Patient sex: F
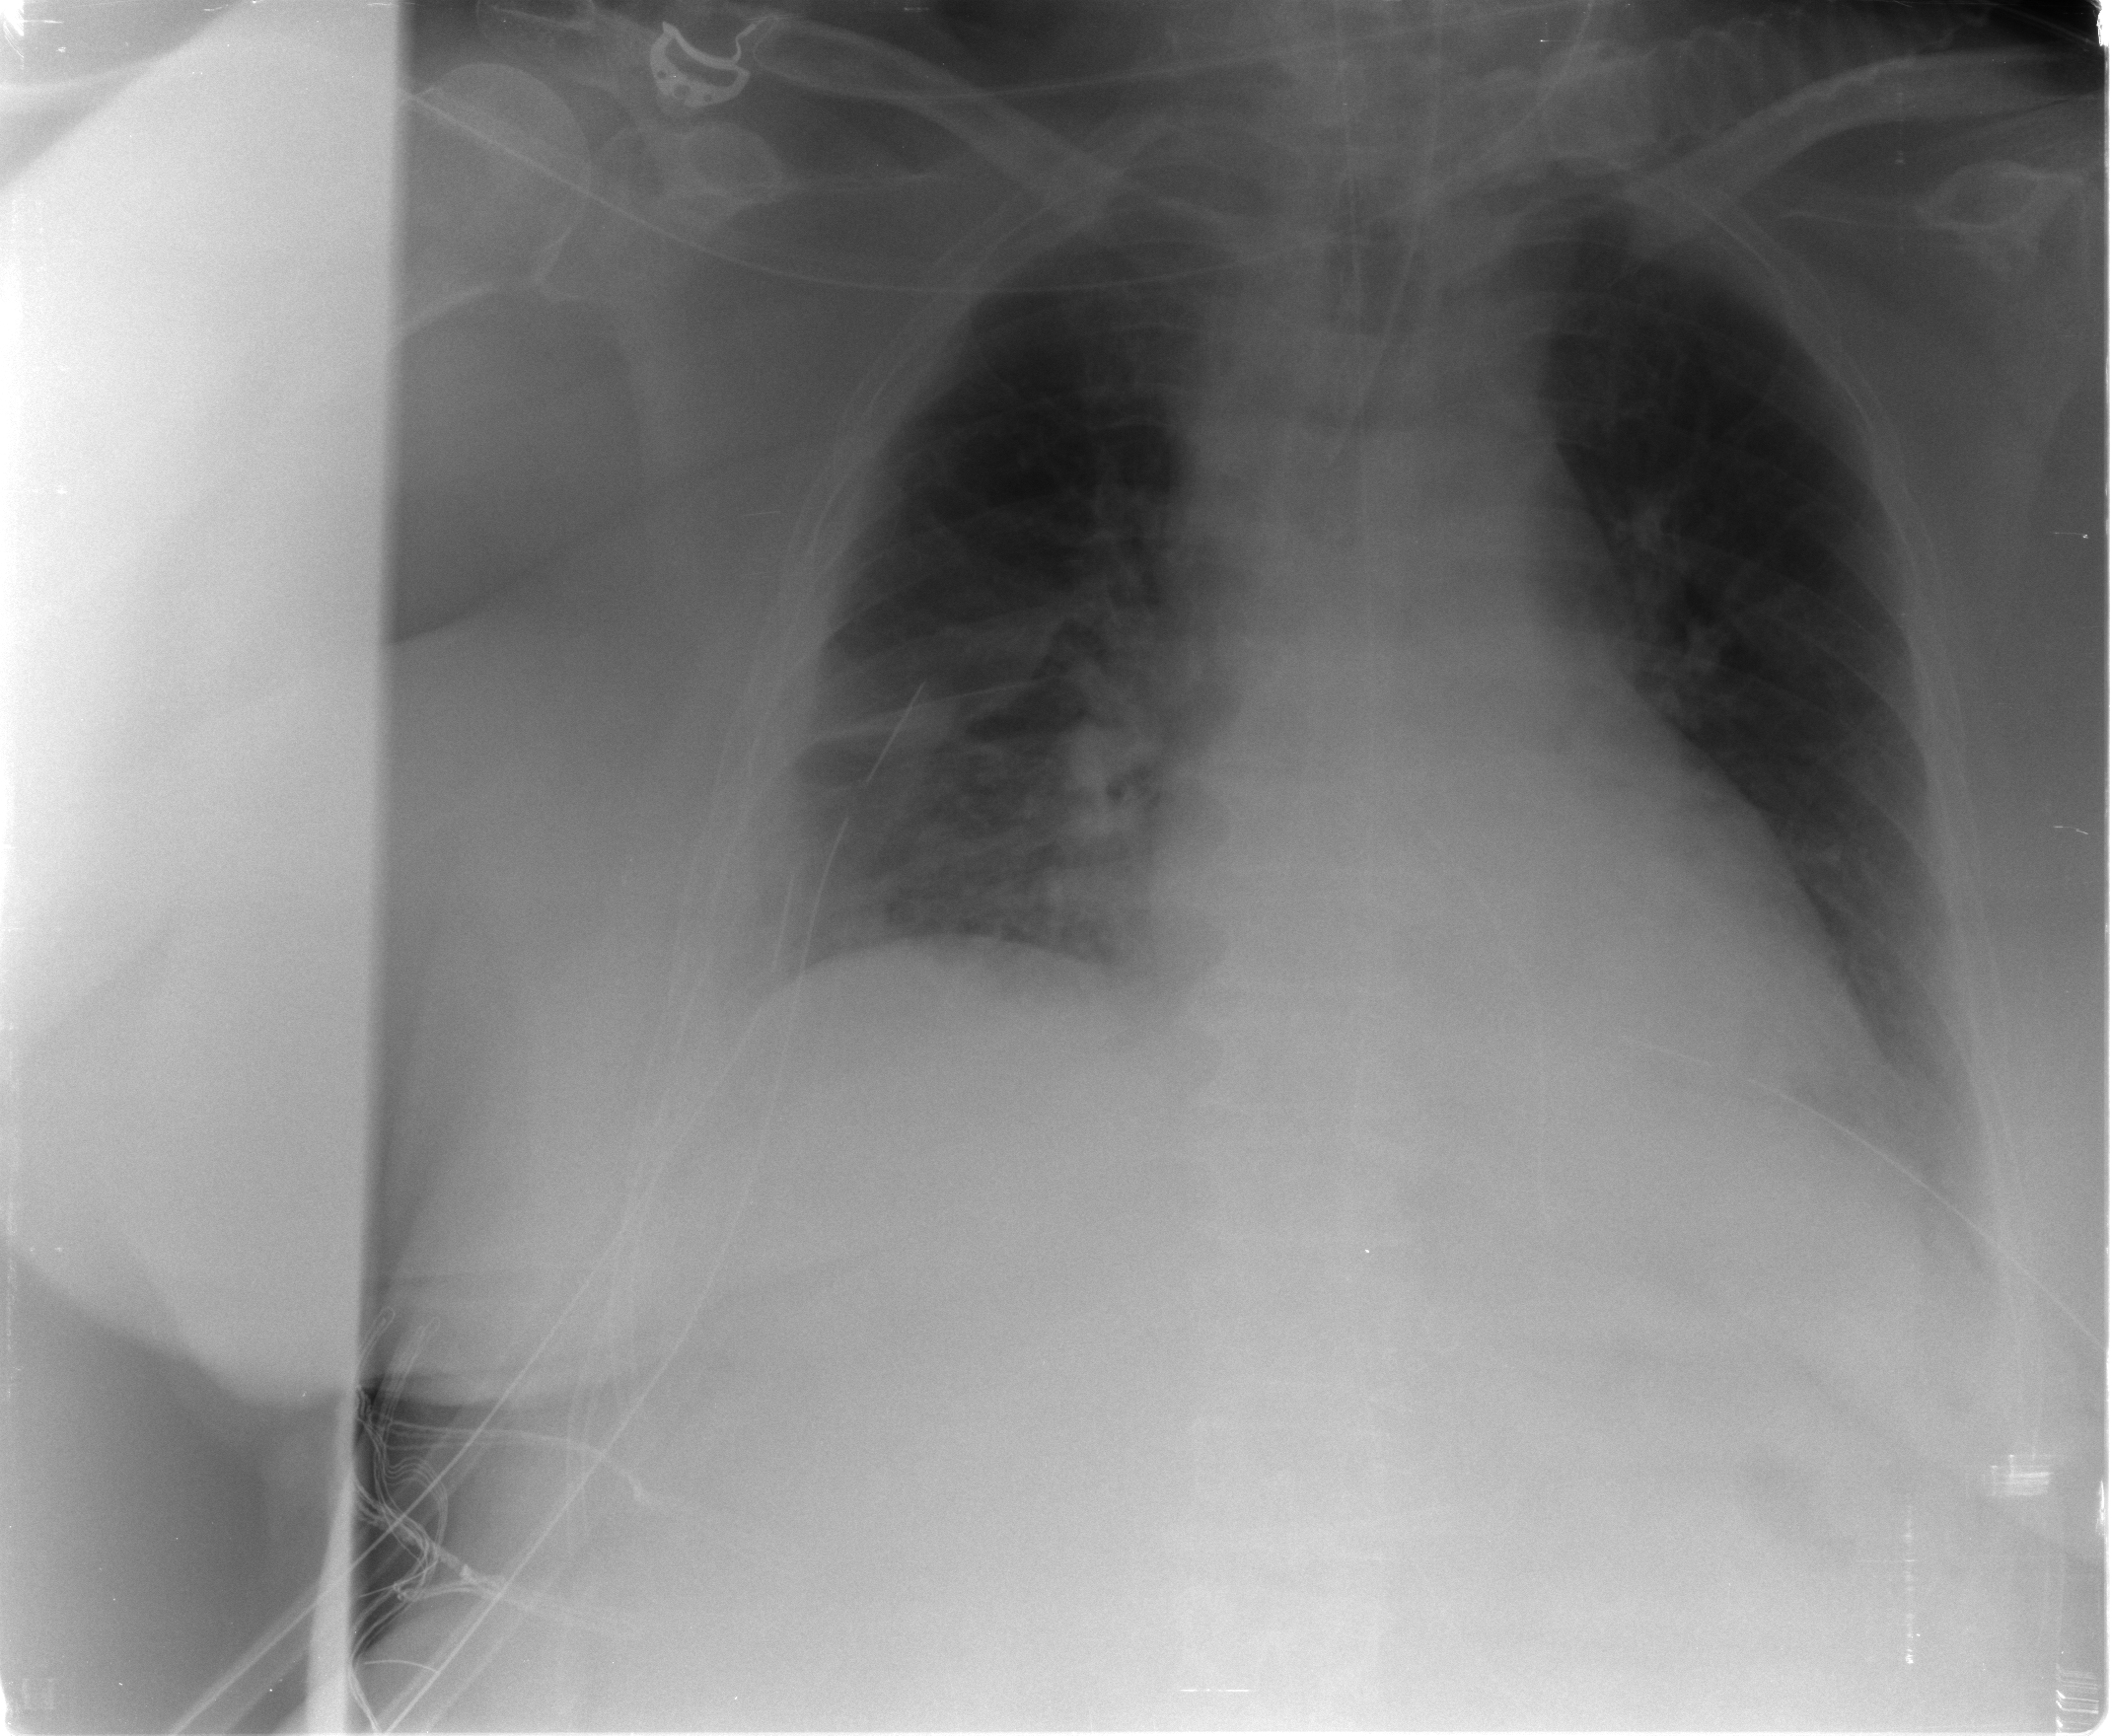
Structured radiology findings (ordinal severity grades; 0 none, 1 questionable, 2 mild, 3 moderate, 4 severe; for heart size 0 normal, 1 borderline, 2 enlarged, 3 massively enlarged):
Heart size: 2
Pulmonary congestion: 2
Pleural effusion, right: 2
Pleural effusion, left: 2
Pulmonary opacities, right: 1
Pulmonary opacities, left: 0
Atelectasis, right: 2
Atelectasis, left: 1